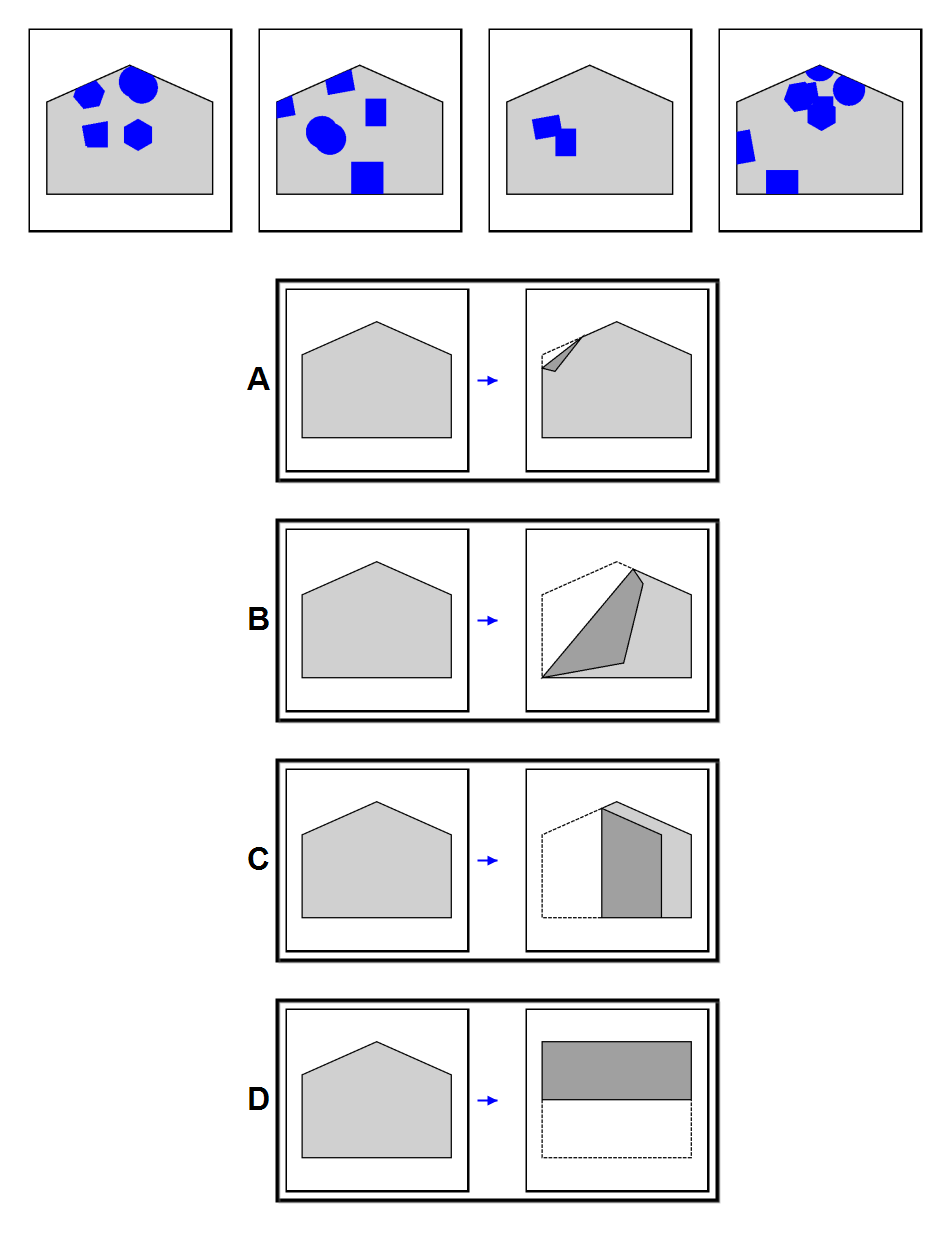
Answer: B